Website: crate-barrel
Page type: newsletter-management
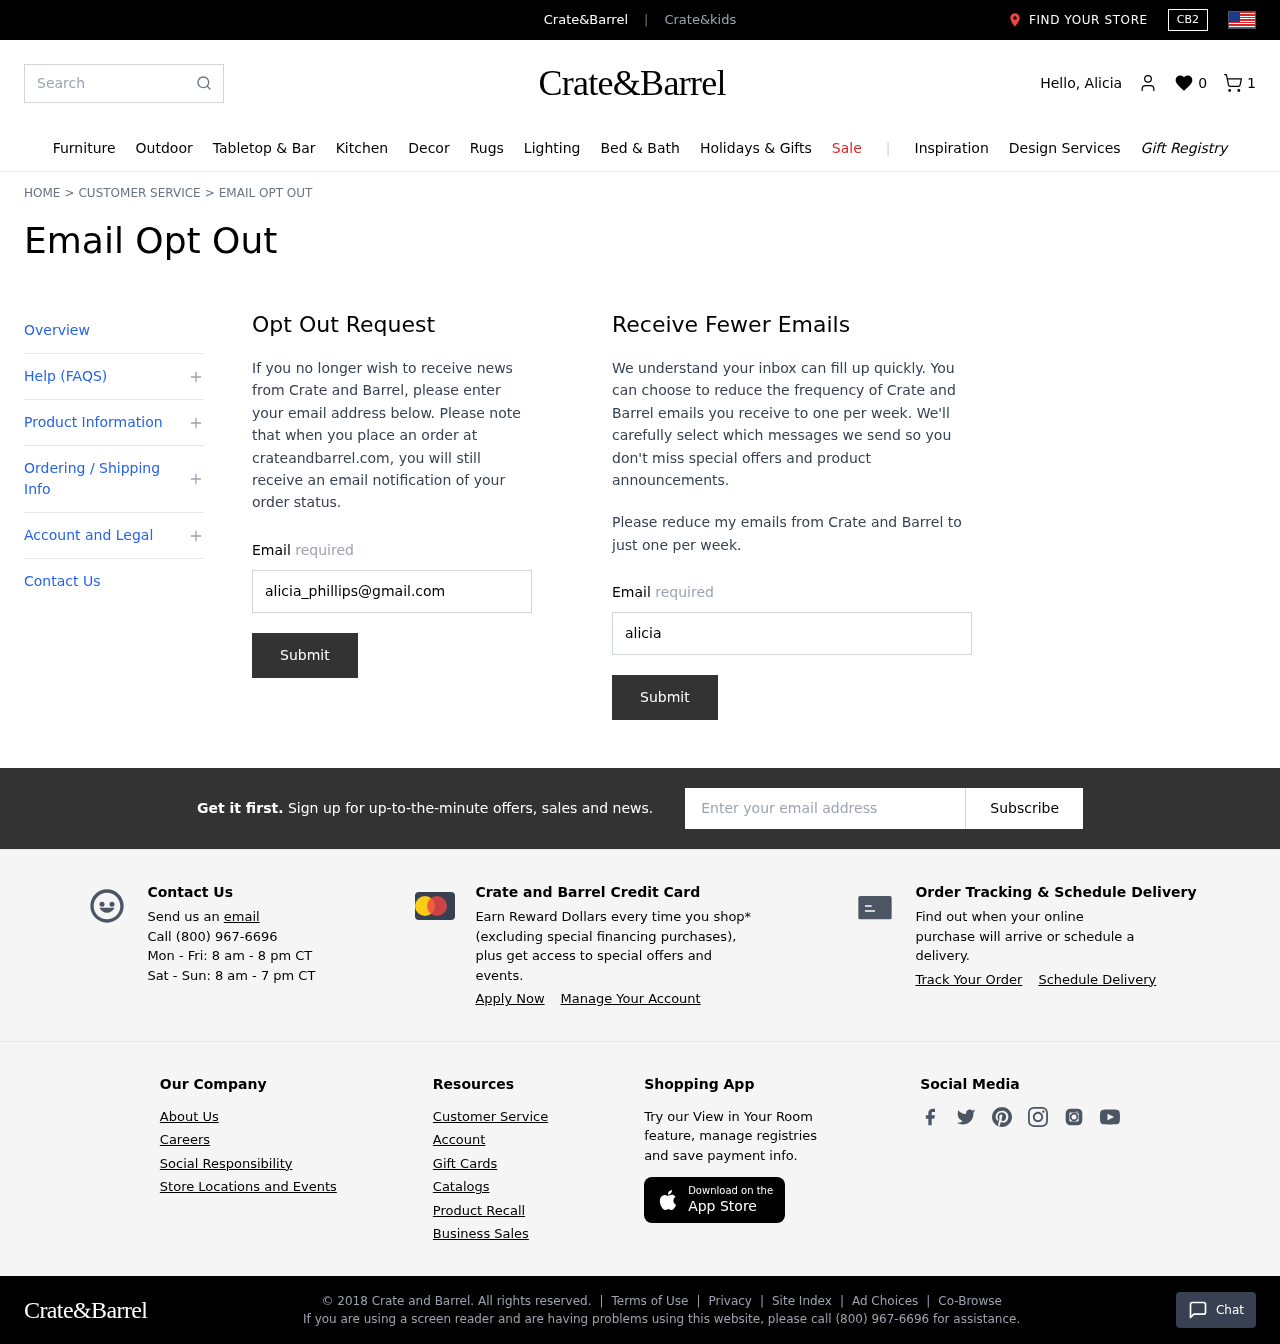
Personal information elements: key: PII_EMAIL
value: alicia_phillips@gmail.com
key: PII_EMAIL2
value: alicia_phillips@gmail.com
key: PII_EMAIL3
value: alicia_phillips@gmail.com
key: PII_FIRSTNAME
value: Alicia
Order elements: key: ORDER_NUM_ITEMS
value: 1
Search elements: key: HEADER_SEARCH
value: Search
Other elements: key: WISHLIST_COUNT
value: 0